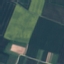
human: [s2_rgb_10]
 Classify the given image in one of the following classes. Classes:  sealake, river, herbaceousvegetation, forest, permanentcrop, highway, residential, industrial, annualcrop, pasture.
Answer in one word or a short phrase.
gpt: AnnualCrop